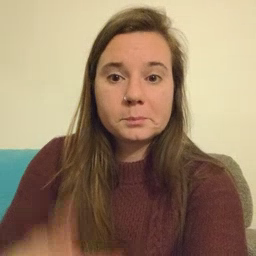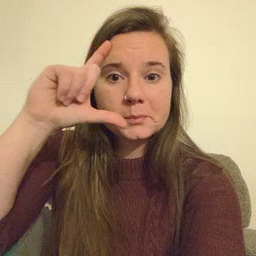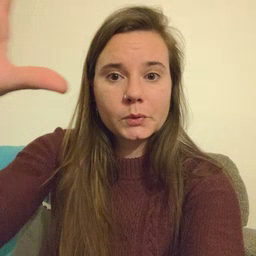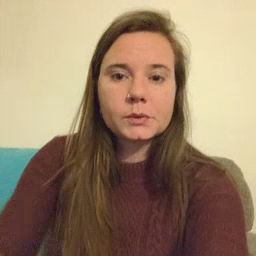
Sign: moon